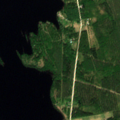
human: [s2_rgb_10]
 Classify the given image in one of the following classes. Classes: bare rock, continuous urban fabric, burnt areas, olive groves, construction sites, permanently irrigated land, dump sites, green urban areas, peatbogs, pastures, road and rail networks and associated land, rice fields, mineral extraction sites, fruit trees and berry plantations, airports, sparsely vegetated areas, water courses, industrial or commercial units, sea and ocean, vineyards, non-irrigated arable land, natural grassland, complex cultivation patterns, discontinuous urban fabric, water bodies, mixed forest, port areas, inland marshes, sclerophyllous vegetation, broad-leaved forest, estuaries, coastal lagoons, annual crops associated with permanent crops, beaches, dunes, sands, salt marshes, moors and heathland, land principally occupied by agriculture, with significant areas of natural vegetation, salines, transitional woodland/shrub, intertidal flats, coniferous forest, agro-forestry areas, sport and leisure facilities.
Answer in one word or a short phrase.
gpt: land principally occupied by agriculture, with significant areas of natural vegetation, broad-leaved forest, coniferous forest, mixed forest, transitional woodland/shrub, water bodies